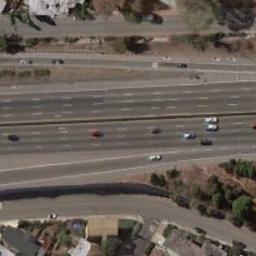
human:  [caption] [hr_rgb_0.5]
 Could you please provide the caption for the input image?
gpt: Several approximately parallel freeways are flanked by many buildings and greenery, And there are many cars on the freeway .

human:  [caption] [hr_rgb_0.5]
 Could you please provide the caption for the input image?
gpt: The freeway is next to some houses with some cars .

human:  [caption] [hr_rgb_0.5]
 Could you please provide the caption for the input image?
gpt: The left side of the highway is sandy .

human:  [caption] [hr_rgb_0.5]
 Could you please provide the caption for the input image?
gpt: Some freeways have some moving cars .

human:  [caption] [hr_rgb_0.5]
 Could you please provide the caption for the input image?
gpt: There are some bare land and bushes beside the freeway .